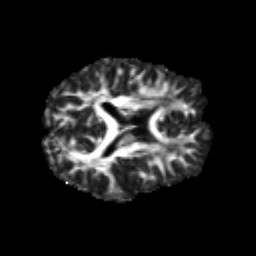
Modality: FA
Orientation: axial
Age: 20
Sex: male
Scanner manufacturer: siemens
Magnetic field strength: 3 T
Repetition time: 3.5 s
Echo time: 0.125 s